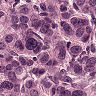
Metastatic tissue present: yes